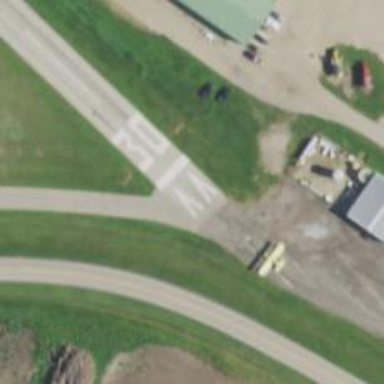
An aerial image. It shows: Displaced threshold on airport runway.